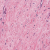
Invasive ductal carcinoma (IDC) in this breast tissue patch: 0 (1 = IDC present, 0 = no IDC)